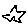
Label: star